Field crop: tomato
Growth stage: 1
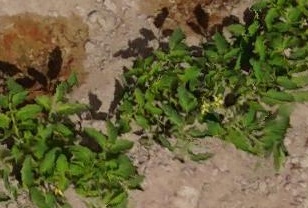
Species: tomato